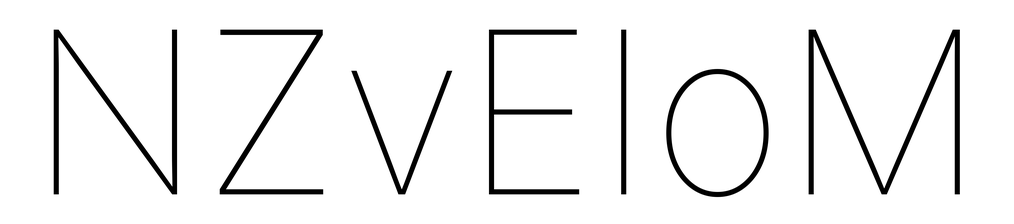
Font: Inter_Thin